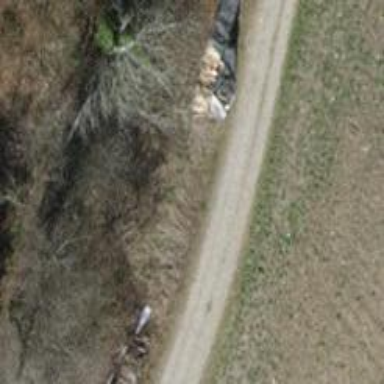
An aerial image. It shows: Compacted track with grade2 level.